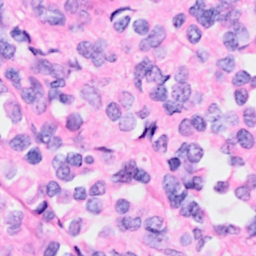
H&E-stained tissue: Breast